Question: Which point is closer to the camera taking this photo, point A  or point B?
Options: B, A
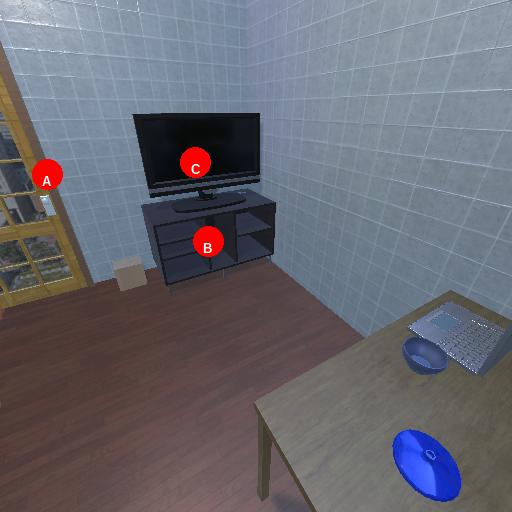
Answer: B